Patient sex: M
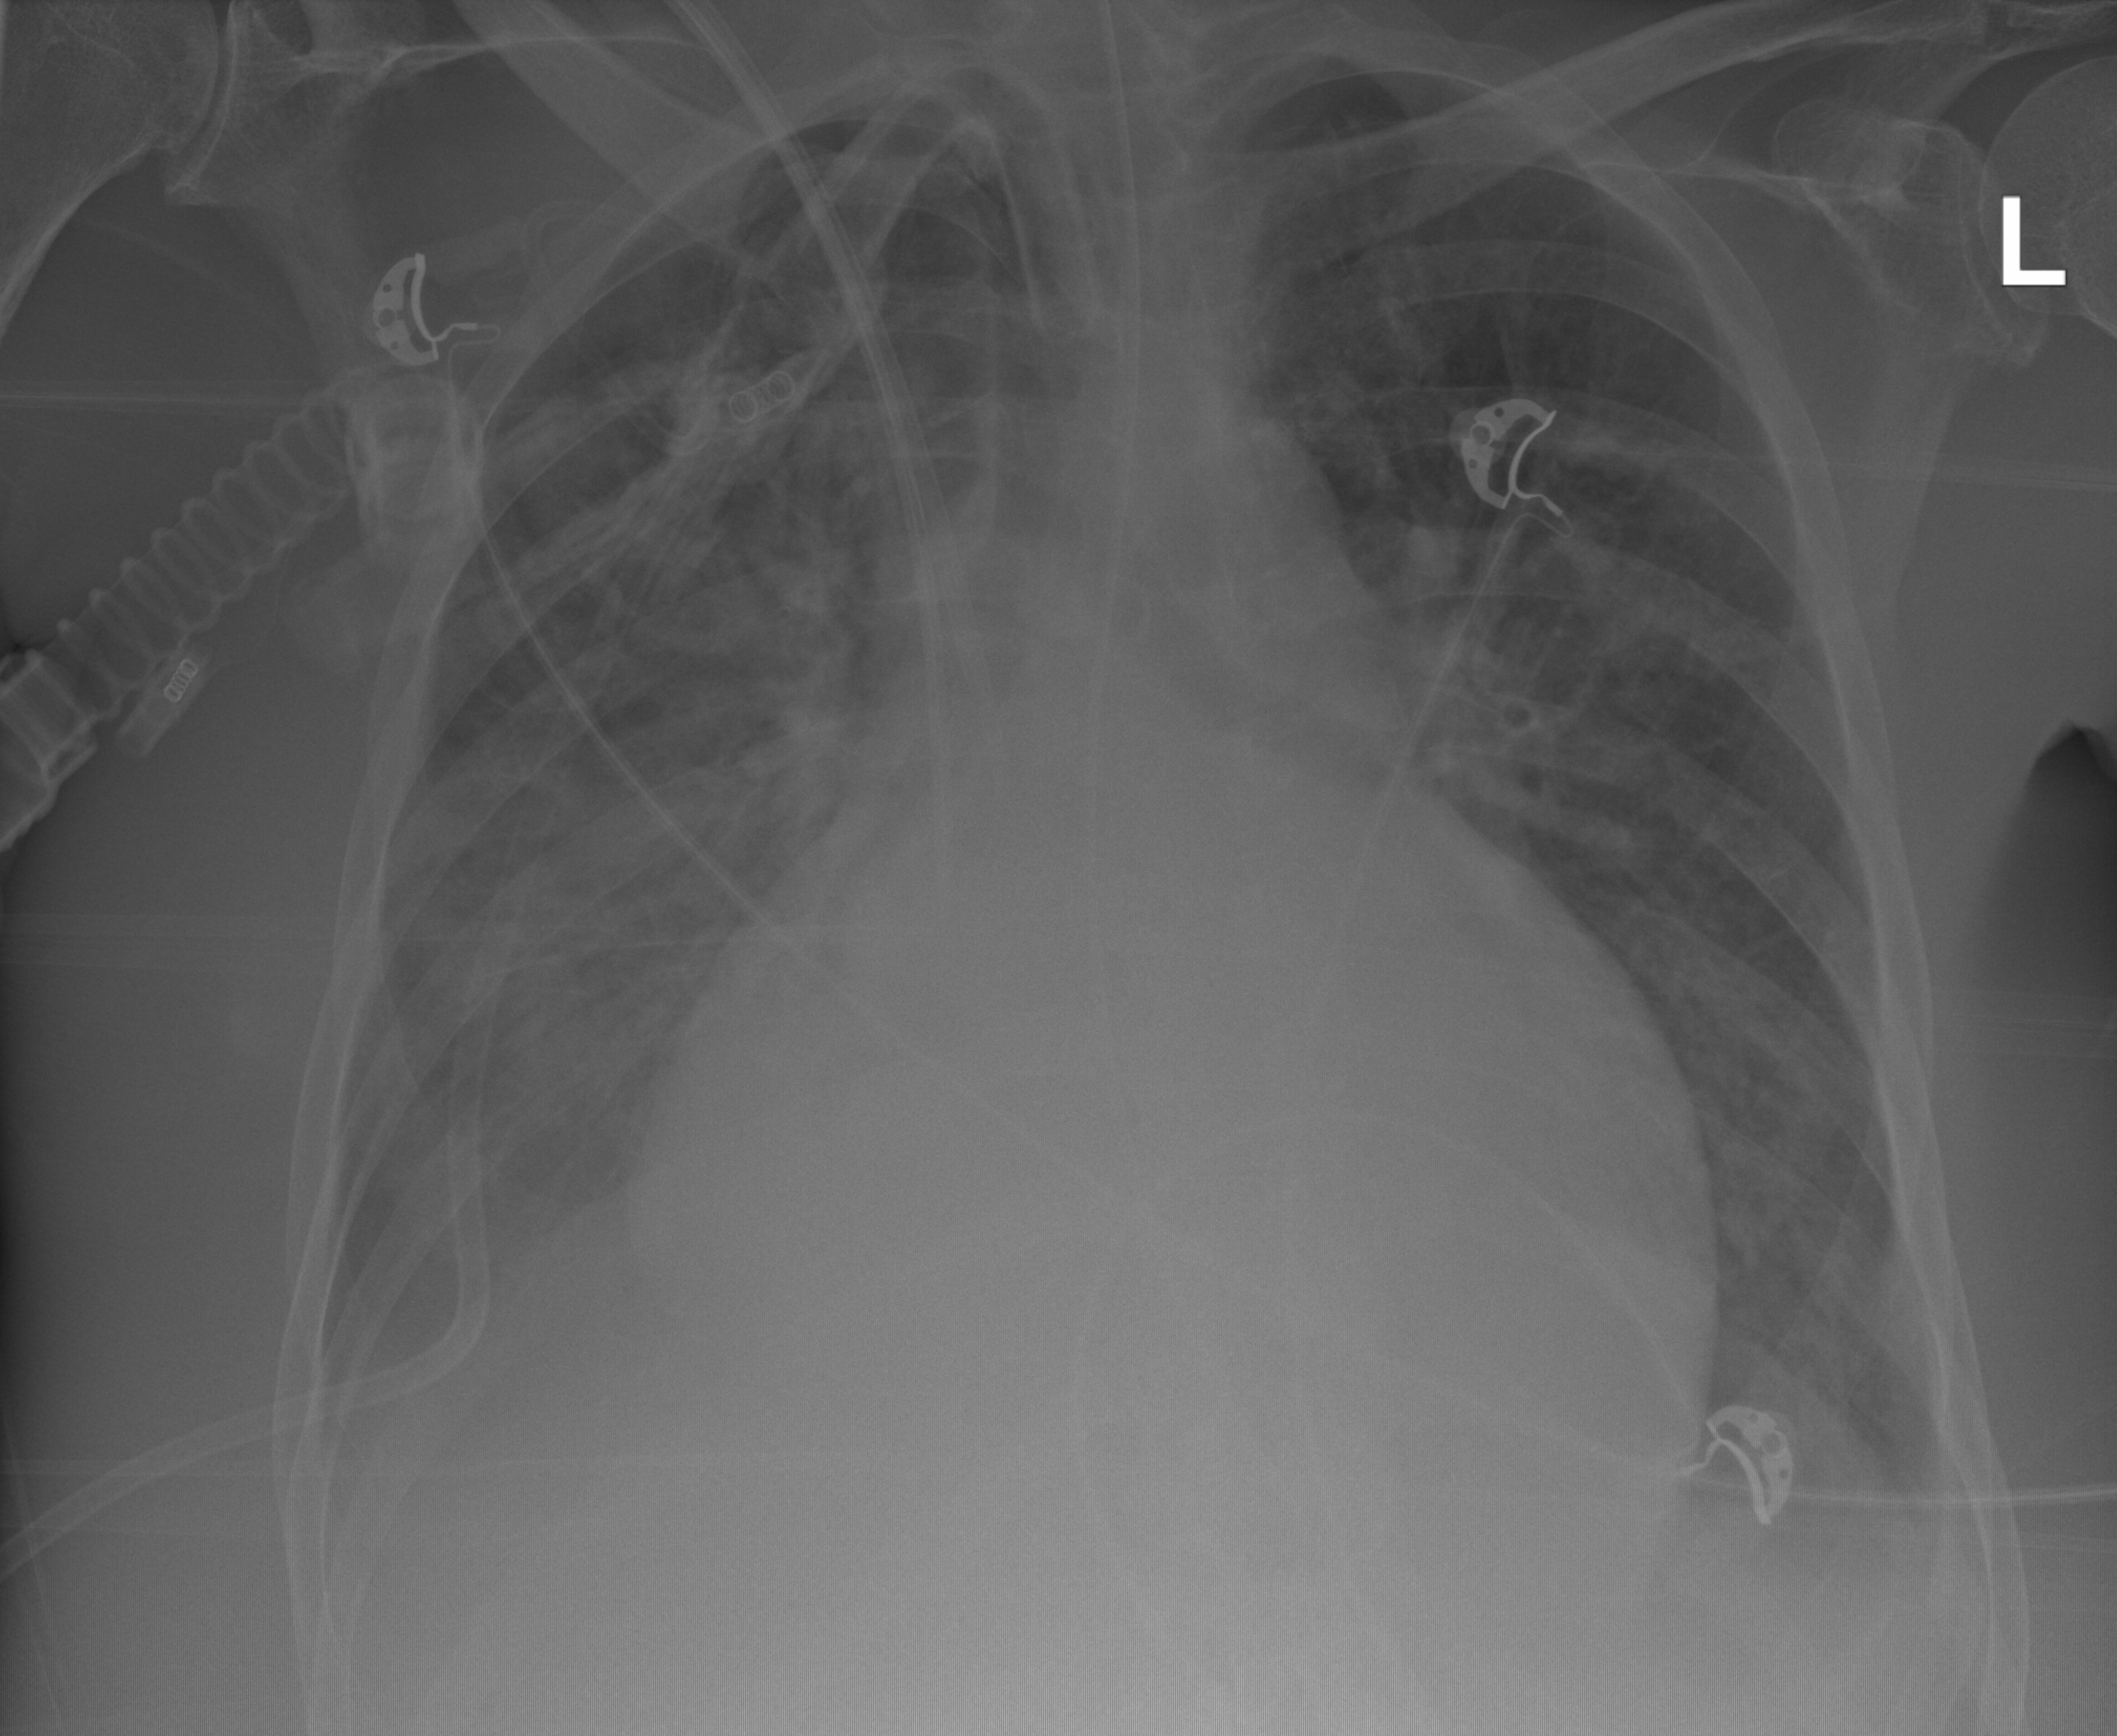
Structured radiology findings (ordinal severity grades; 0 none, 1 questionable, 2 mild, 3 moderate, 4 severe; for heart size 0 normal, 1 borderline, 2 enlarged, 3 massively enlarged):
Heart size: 3
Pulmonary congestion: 2
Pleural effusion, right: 3
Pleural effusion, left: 2
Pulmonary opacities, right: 3
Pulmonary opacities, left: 2
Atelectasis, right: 3
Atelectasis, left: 2